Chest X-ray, AP view. Patient: 46 years old, sex M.
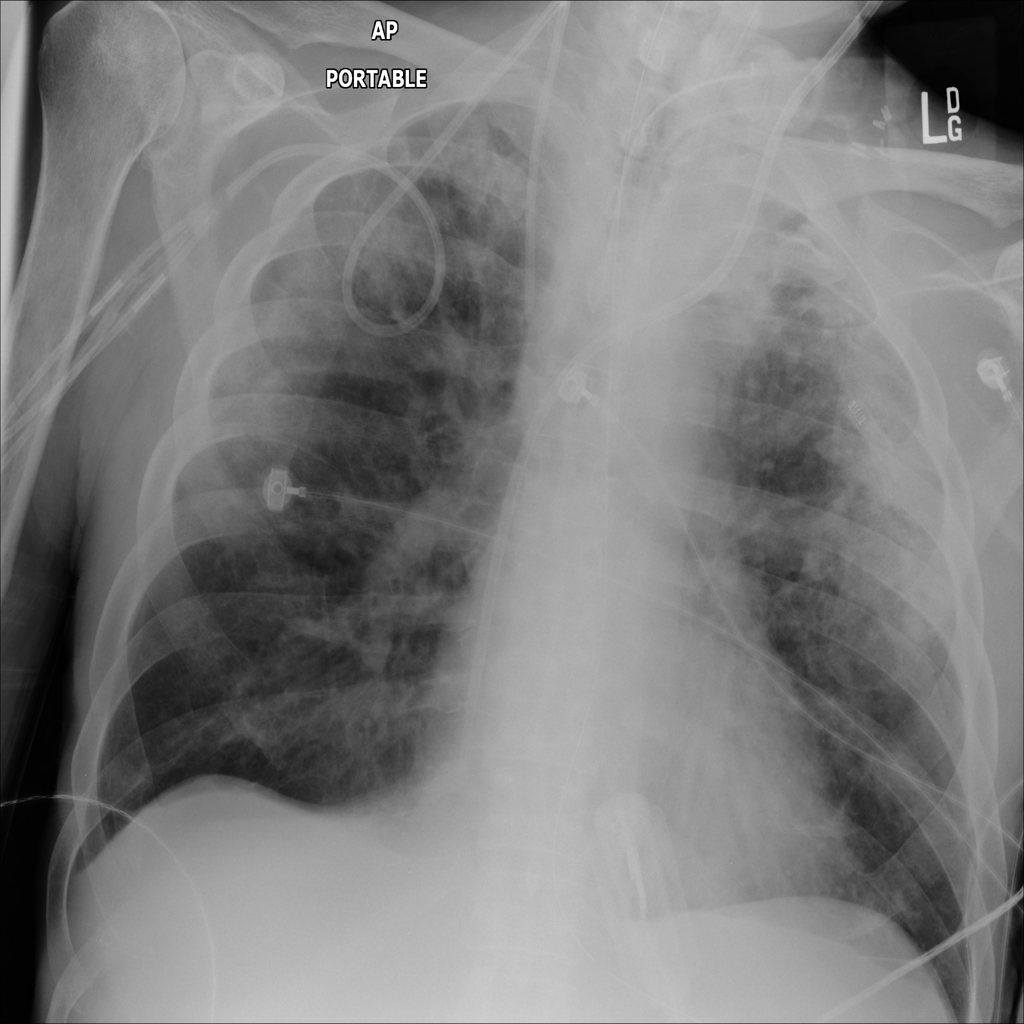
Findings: Infiltration